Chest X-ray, AP view. Patient: 57 years old, sex F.
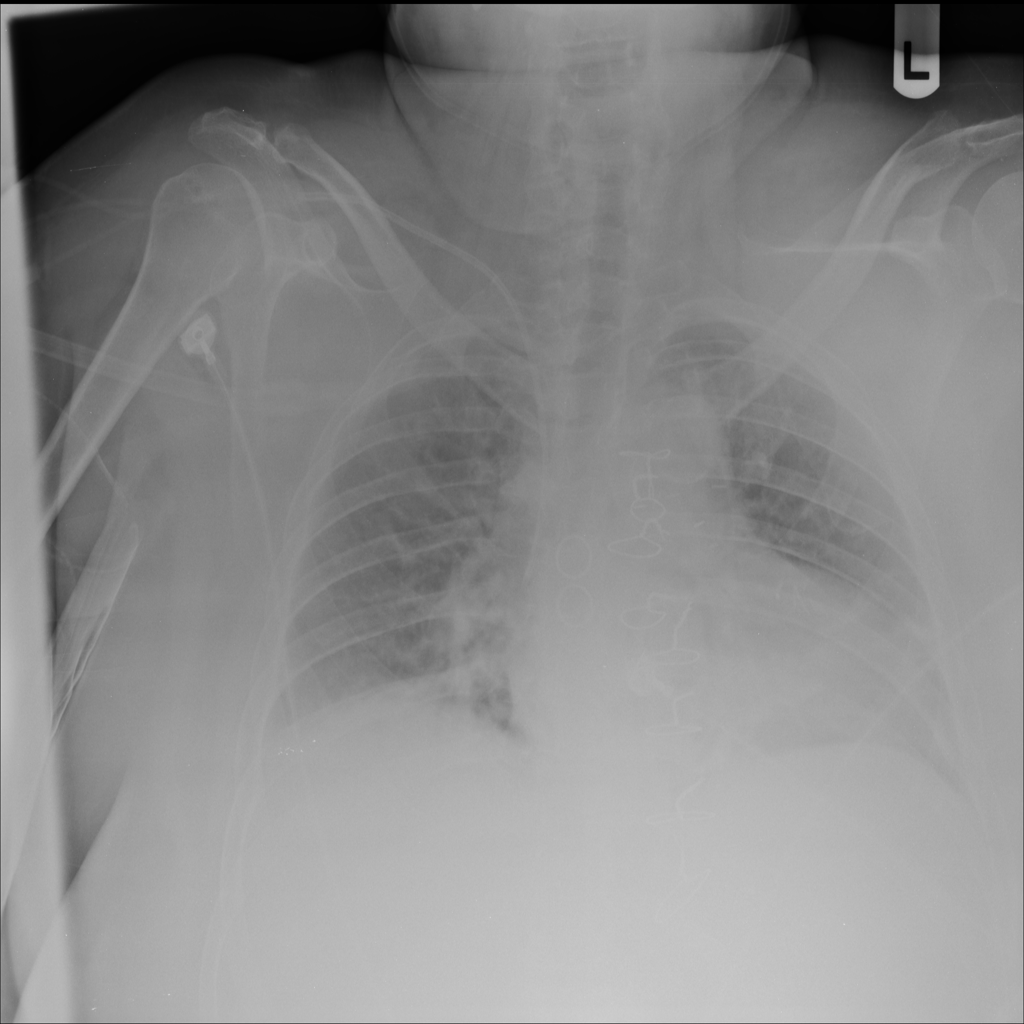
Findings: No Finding